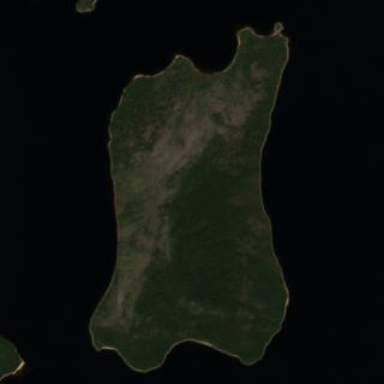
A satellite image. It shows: Image showing island.